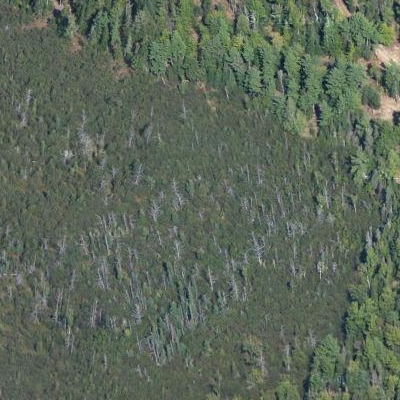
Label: eForest